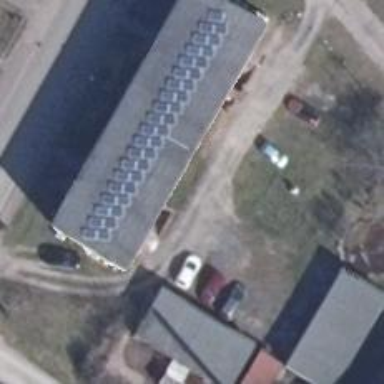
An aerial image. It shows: Small solar photovoltaic panel used as generator to produce electricity.